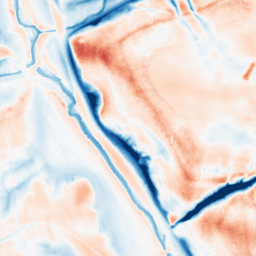
Category: classical
Decomposition family: gaussian_anisotropic
Decomposition parameters: sigma_x: 10
sigma_y: 10
Upsampling method: bilinear
Upsampling parameters: scale: 2
Upsampling scale: 2